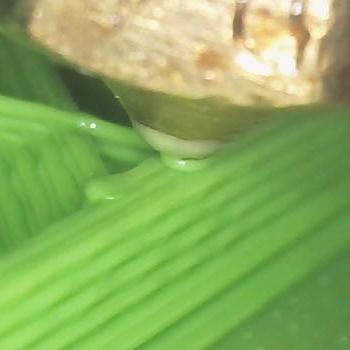
Flow rate: 188%